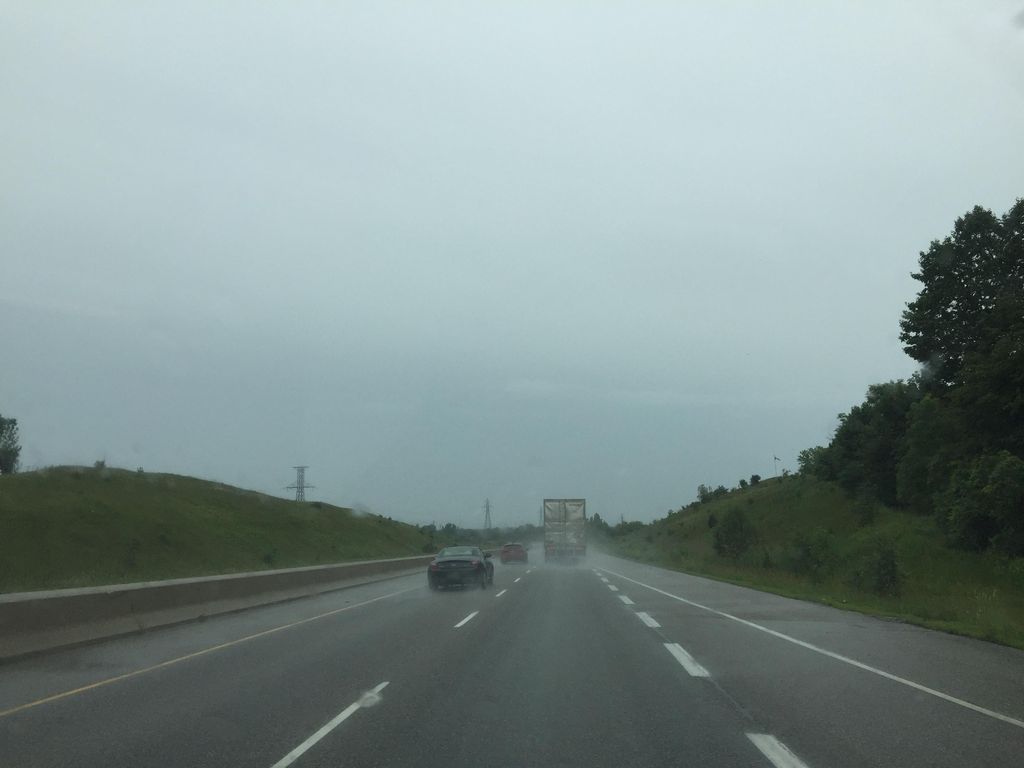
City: kitchener-waterloo